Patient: sex M, age 57
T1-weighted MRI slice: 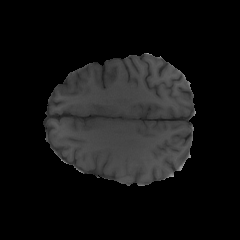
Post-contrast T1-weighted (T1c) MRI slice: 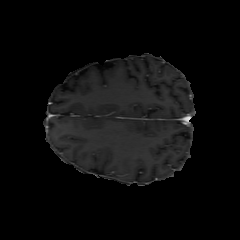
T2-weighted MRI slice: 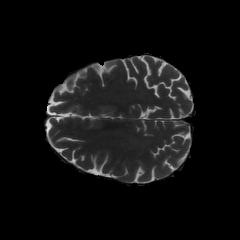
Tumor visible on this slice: no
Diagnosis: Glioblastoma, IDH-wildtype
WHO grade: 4